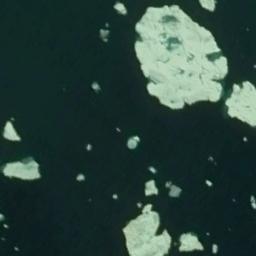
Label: sea_ice